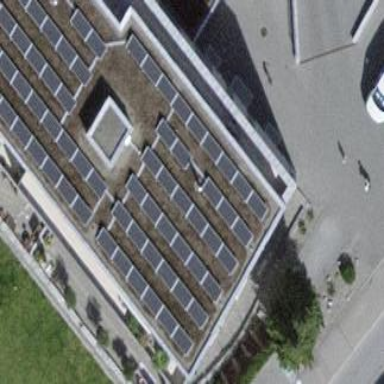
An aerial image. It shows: Solar power generator with photovoltaic panels.